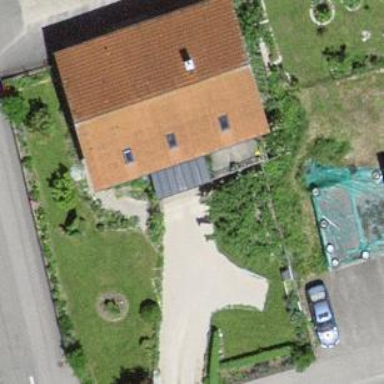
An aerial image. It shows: Residential building.